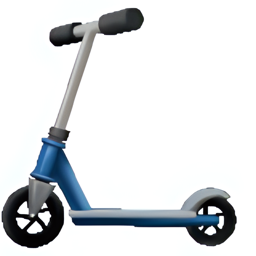
Name: scooter
Emoji: 🛴
Group: Travel & Places
Sub-group: transport-ground